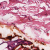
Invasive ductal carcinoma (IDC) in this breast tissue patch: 0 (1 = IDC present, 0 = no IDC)